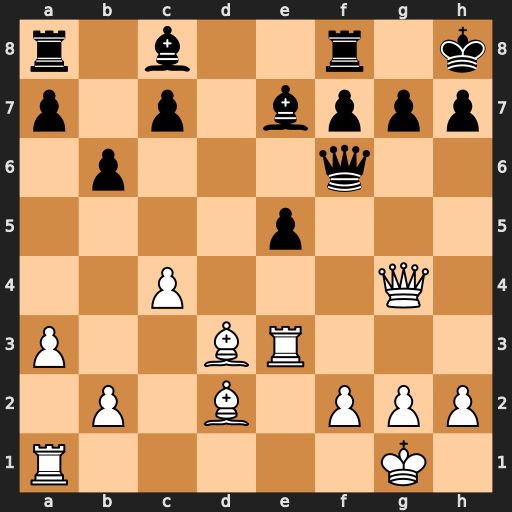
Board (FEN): r1b2r1k/p1p1bppp/1p3q2/4p3/2P3Q1/P2BR3/1P1B1PPP/R5K1
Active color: w
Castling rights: -
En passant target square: -
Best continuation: Qe4 Bf5 Qxf5 Qxf5 Bxf5